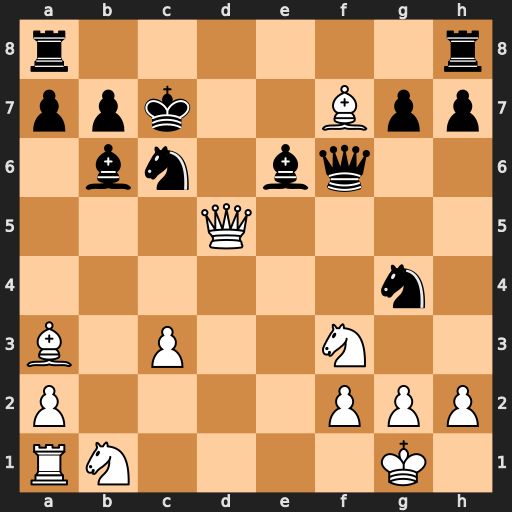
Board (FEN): r6r/ppk2Bpp/1bn1bq2/3Q4/6n1/B1P2N2/P4PPP/RN4K1
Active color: w
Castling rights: -
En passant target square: -
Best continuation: Qd6+ Kc8 Bxe6+ Qxe6 Qxe6+